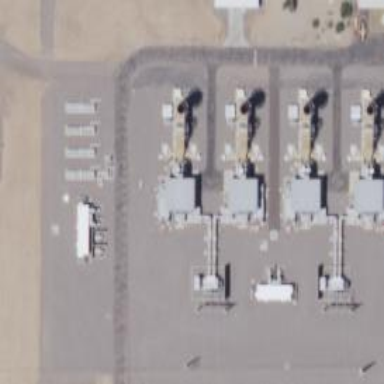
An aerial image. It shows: Gas turbine generator is in use.